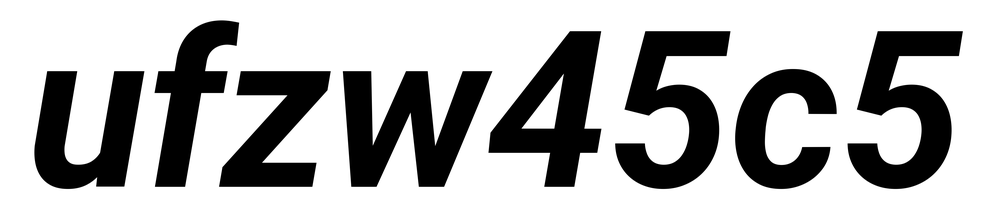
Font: Roboto-Italic_Bold_Italic